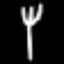
Label: fork